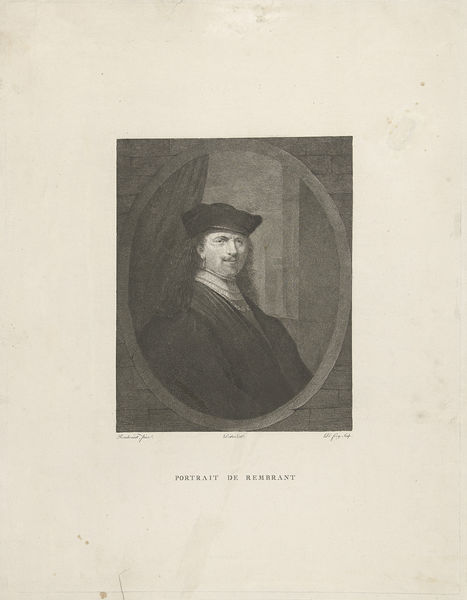
Titel: Portret van Rembrandt van Rijn
Künstler: Johannes Pieter de Frey
Standort: Amsterdam
Institution: Rijksmuseum
Schlagwörter: mann, haar, hut, ausblick, rahmen, rembrandt, portrait, porträt, signatur, vorhang, gewand, haare, lange haare, locken, oval, kopfbedeckung, papier, rahmung, mauer, graphik, schnurbart, robe, dreiviertelansicht, medaillon, druck, stich, ohring, fleckig, gelblich, kupferstich, rembrant, kopfbedekcung